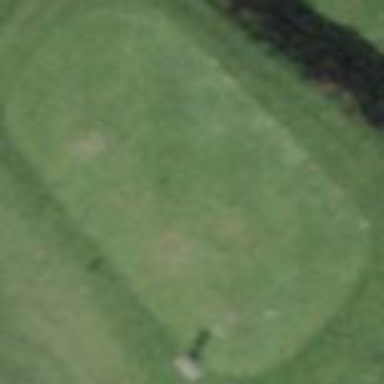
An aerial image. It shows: Grass area designated as golf tee.